Question: I'm using Selenium IDE 1.7.1 to select the checkbox that corresponds with invoice # 405357. Css seems to allow me to move forward in selecting an element, but not backward.
So this would select the $420:
'''
css=td:contains('405357') + td
'''
Any ideas for a workaround in order to select a the checkbox? Ideally the workaround wouldn't involve going backward or forward but would just say select checkbox
'''
css=input#paymentsForm_invoiceToPayIds if td:contains('405357')
'''
I'd prefer it to be in CSS, but XPath would be ok too.
Thank you!

'''
<table>
<tbody>
<tr>
<td>
<input id="paymentsForm_invoiceToPayIds" type="checkbox" onclick="calculateInvoices(this)" value="405357" name="invoiceToPayIds">
<input id="__checkbox_paymentsForm_invoiceToPayIds" type="hidden" value="405357" name="__checkbox_invoiceToPayIds">
</td>
<td>405357</td>
</tr>
</tbody>
</table>
'''
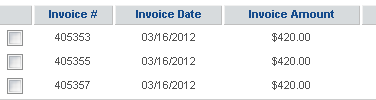
Answer: I believe ':contains()' works for the parent 'tr' too. Try this:
'''
css=tr:contains('405357') input[type="checkbox"]
'''